Question: In SSRS ,I'm trying to build a report using this Parameter screen. One of the parameters takes 5 values, shown below:

<URL>
However, it's not working.. and I'm not sure why. I also don't understand what's the difference between "Available values" and "default values" ? Any tips appreciated, thanks
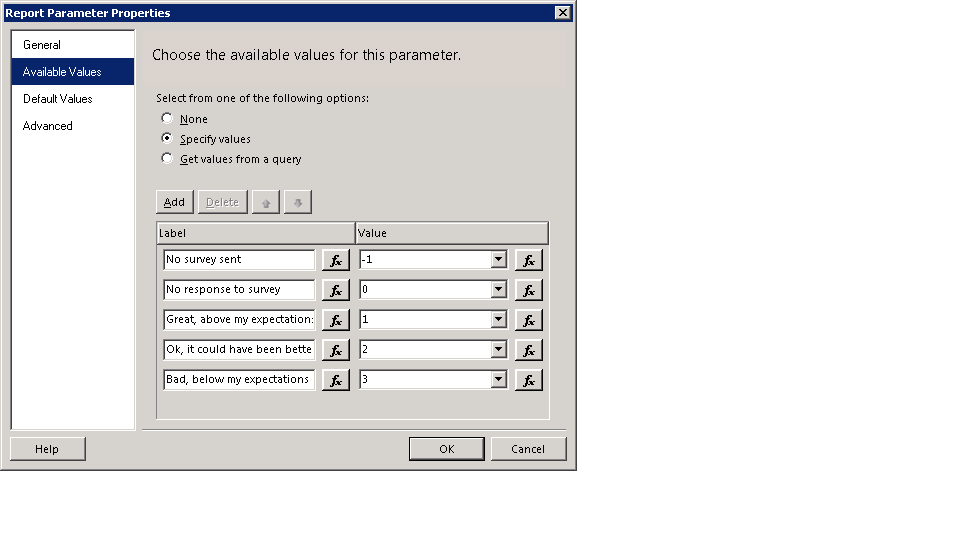
Answer: Available values are those values that you allow that parameter to have. They are selectable from a drop down list. You can either specify them manually, as you have done, or populate the available values from a dataset.
Default Values holds the initial value that the parameter will be set to. This will be one of the available values. In your example you might set the default value to 0 to indicate a default of "No repsonse to survey". If all the parameters have default values then the report will run automatically.
Now you say it is not working but you don't define what not working means. Please edit your question to define what is happening and what you actually want to happen.
I'll take a quick guess that the values returned aren't being filtered by your parameter selection? If so, you have to use your parameter in the query or the Filter expression of your dataset.
For example, if your parameter is called 'Response' then the dataset query should be something like
'''
SELECT *
FROM Responses
WHERE ResponseValue = @Response
'''